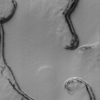
Label: not_dusty